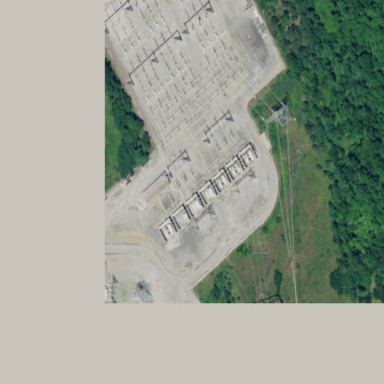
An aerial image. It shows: Chain link fence surrounding transmission level power substation.